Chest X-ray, PA view. Patient: 54 years old, sex F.
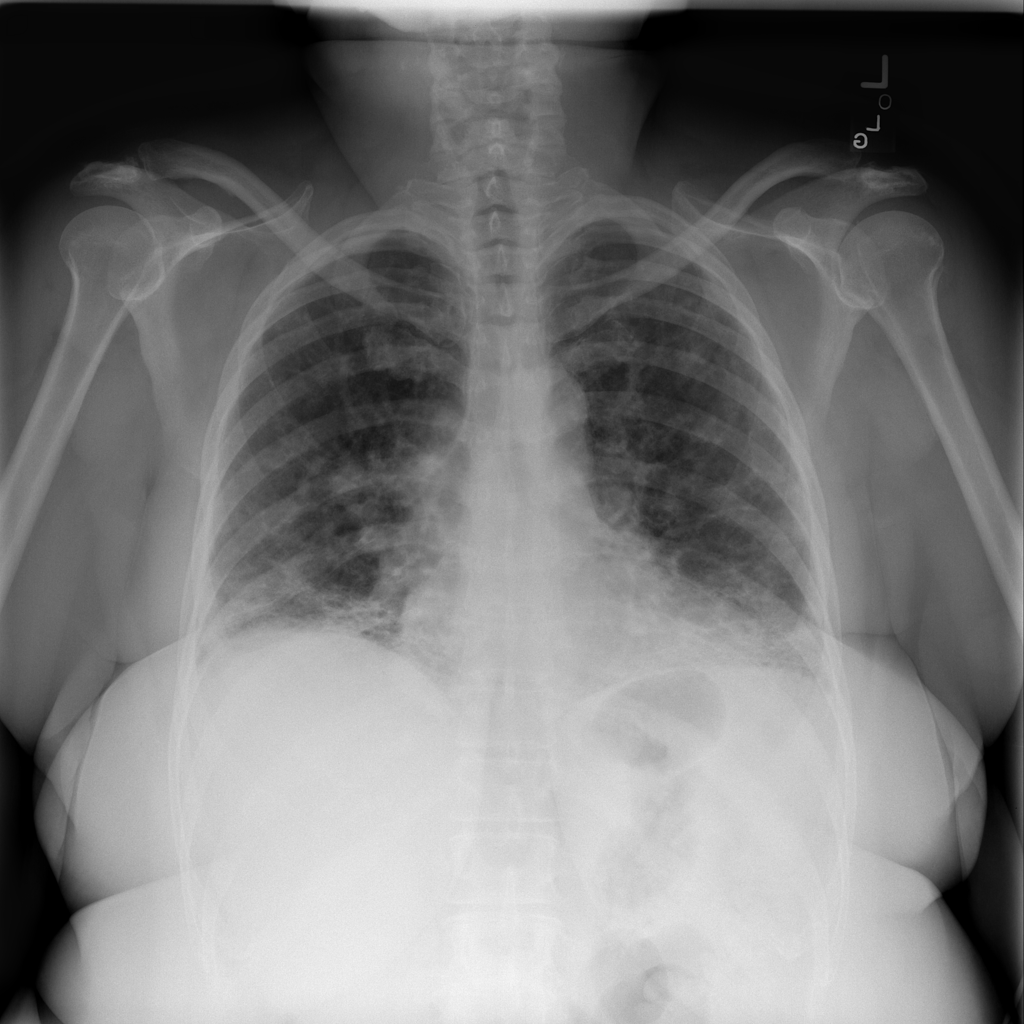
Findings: Atelectasis, Cardiomegaly